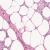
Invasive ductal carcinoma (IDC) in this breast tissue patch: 0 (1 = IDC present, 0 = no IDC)